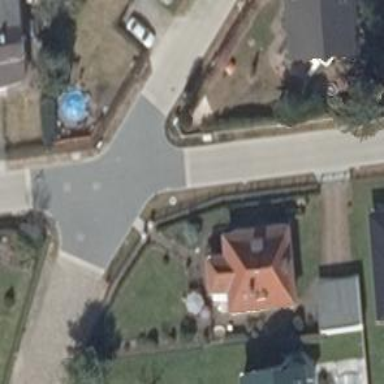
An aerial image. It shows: Traffic calming table.